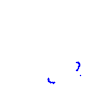
Particle: proton